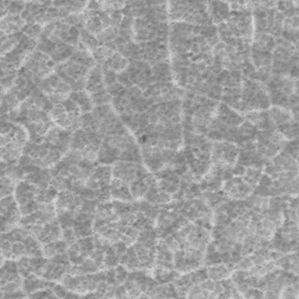
Label: frost